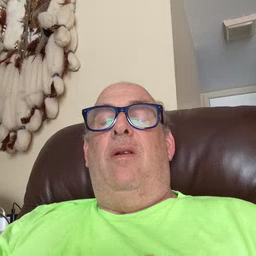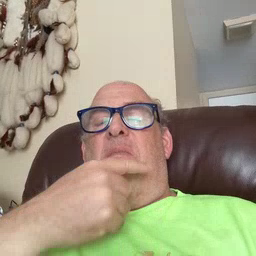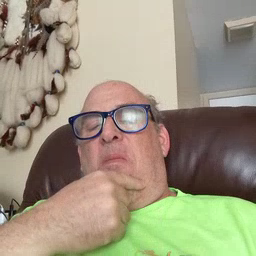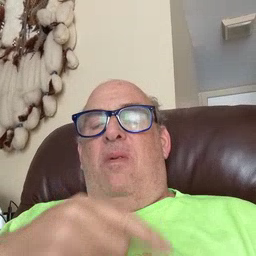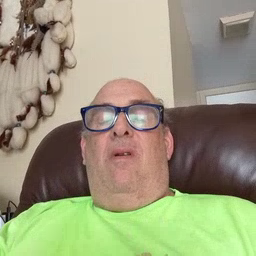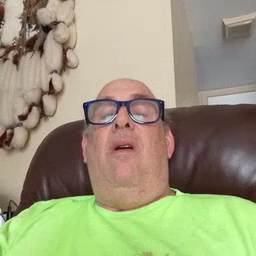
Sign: sad